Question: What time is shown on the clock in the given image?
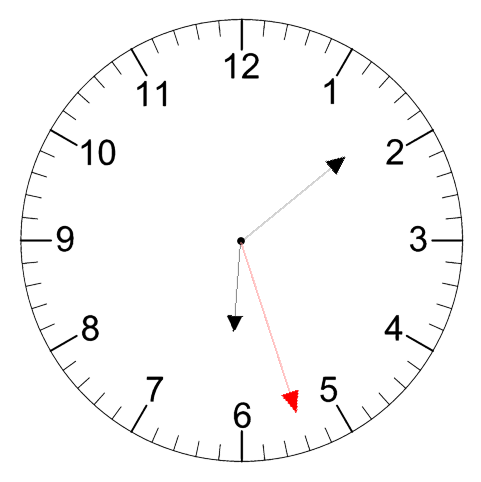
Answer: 06:08:27